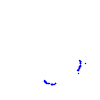
Particle: pion